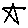
Label: star